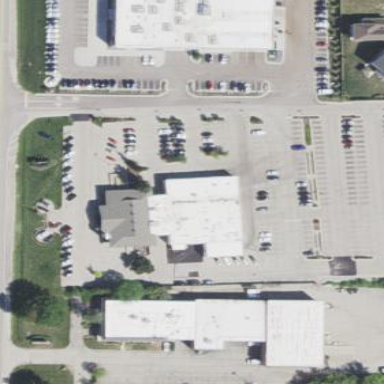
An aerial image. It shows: Retail area.